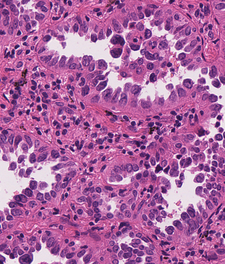
Tumor epithelial tissue: yes
Tumor-associated stroma tissue: yes
Normal tissue: no